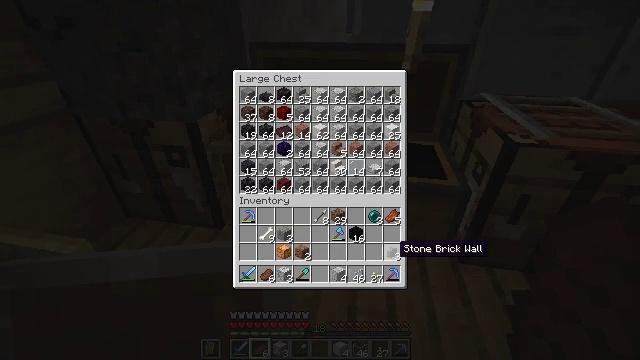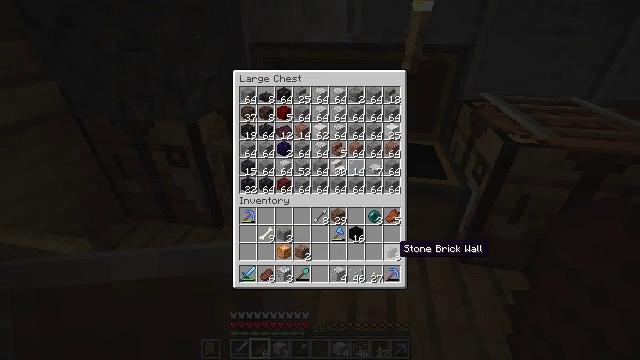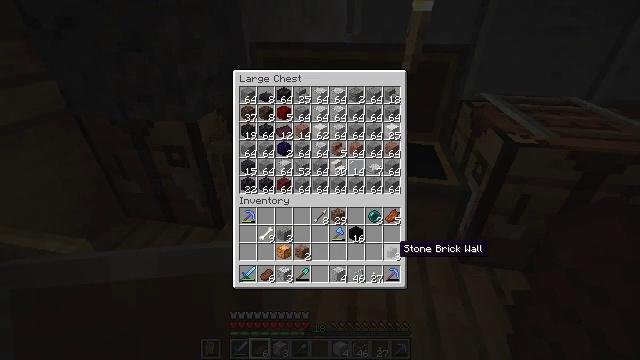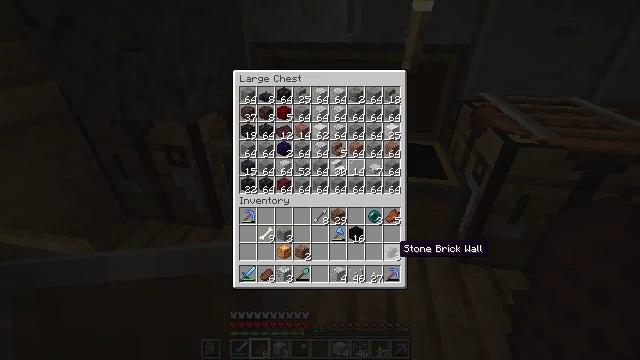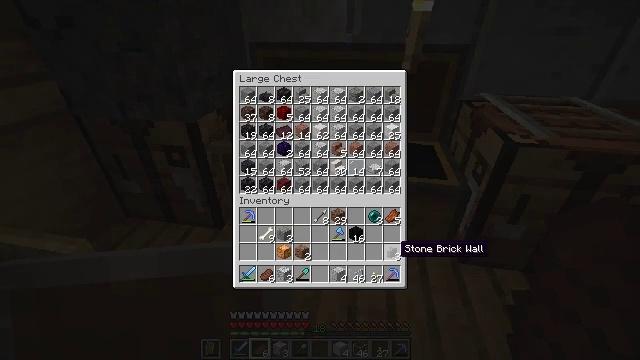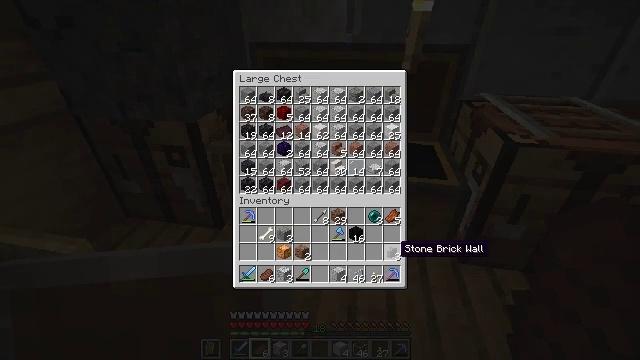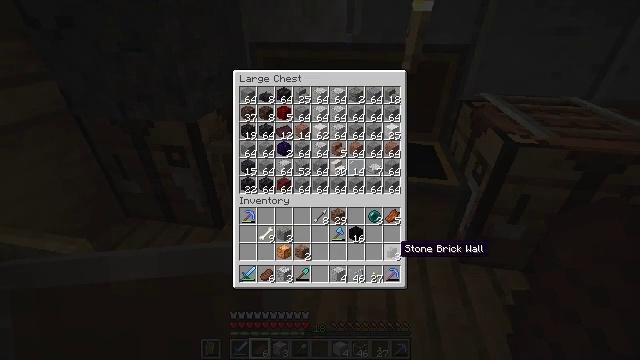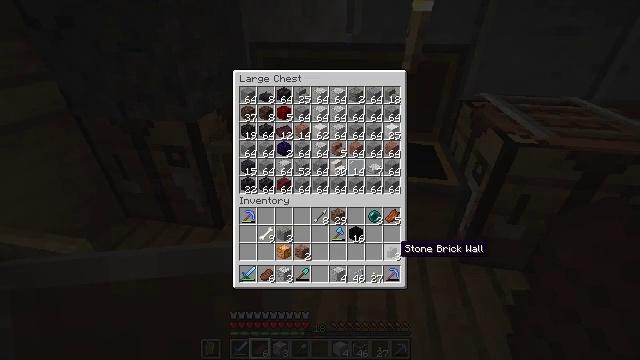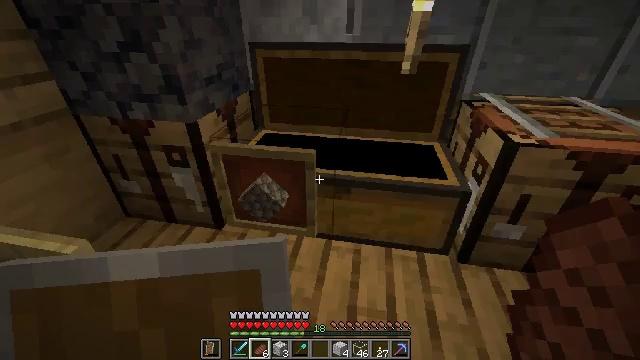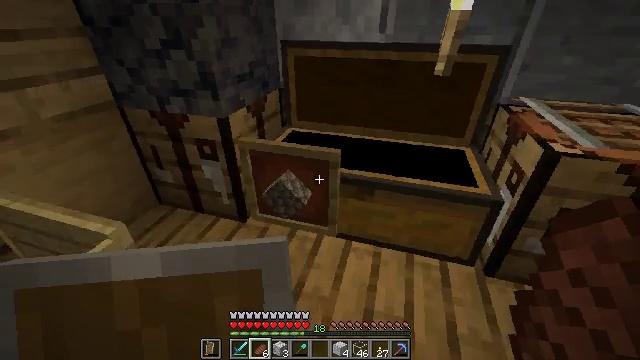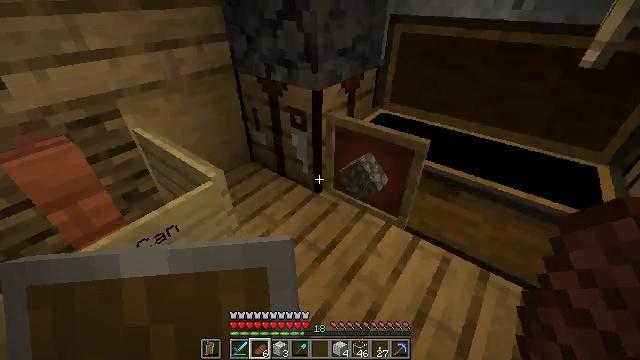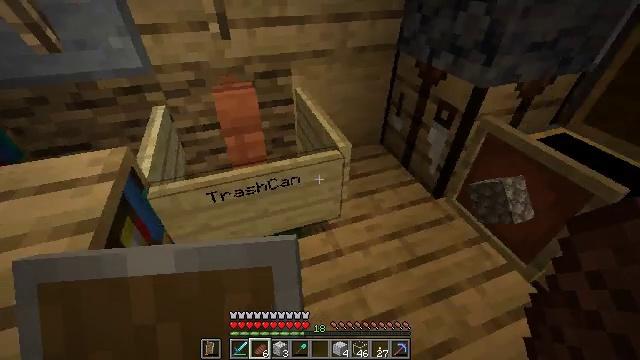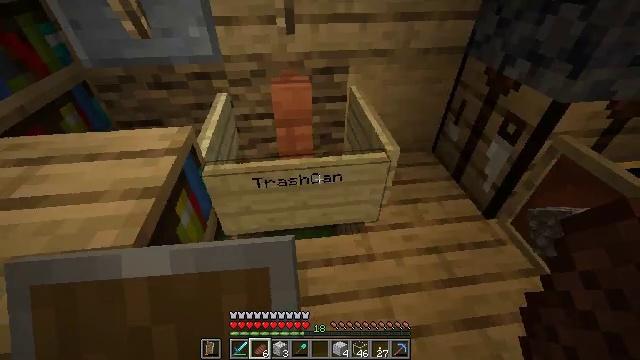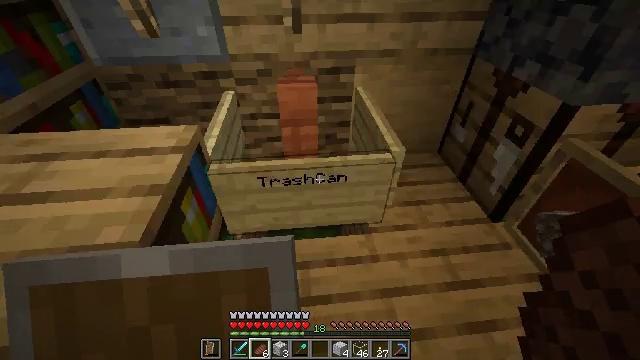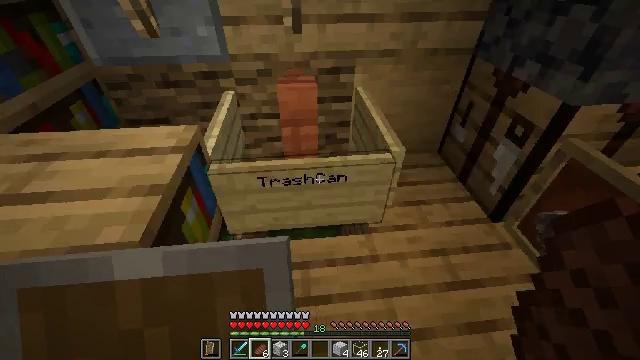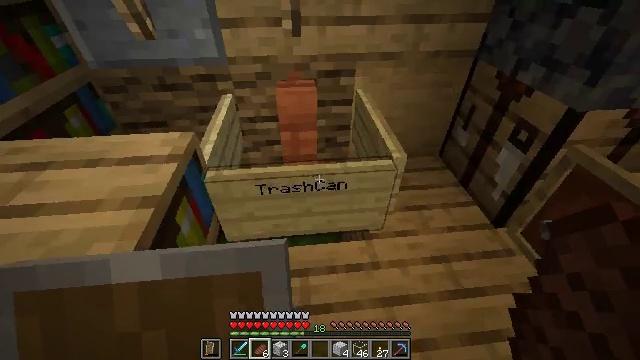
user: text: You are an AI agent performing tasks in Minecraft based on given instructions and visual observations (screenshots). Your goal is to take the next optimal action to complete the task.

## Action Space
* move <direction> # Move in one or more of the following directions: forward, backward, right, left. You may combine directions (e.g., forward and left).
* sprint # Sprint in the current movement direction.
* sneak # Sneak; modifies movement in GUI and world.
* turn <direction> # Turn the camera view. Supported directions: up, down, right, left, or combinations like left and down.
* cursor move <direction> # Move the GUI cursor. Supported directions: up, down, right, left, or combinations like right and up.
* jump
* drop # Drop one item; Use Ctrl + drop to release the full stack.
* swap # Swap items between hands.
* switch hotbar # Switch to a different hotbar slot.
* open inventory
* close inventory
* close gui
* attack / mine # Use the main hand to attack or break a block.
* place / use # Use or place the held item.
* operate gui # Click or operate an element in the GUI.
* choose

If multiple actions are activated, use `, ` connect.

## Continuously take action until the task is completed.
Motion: motion action
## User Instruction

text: Remove a stone brick wall from the inventory.
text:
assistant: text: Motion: sneak
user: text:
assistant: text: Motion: sneak
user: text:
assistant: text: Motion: sneak, operate gui
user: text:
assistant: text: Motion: sneak, operate gui
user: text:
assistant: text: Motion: sneak, operate gui
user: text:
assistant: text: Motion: sneak
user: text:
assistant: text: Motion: no_op
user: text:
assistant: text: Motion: no_op
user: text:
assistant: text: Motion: turn left, close gui
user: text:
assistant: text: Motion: turn left and down
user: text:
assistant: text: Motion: turn left and down
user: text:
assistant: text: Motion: turn left
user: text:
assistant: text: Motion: turn left
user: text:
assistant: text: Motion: no_op
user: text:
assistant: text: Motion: move forward
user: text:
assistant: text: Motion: move forward, turn left and down
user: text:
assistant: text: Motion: move forward, turn left and down
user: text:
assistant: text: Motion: move forward, turn right and down
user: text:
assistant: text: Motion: move forward, turn right
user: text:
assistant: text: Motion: move forward
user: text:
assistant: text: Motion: move forward, turn left and down, open inventory
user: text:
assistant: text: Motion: open inventory
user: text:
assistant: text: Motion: open inventory
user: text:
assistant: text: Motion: cursor move right
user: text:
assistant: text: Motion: cursor move right and down
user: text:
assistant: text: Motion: cursor move right and down
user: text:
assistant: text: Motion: sprint
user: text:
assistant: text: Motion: sprint
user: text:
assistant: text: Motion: sprint
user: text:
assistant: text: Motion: sprint, cursor move left